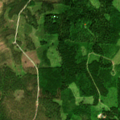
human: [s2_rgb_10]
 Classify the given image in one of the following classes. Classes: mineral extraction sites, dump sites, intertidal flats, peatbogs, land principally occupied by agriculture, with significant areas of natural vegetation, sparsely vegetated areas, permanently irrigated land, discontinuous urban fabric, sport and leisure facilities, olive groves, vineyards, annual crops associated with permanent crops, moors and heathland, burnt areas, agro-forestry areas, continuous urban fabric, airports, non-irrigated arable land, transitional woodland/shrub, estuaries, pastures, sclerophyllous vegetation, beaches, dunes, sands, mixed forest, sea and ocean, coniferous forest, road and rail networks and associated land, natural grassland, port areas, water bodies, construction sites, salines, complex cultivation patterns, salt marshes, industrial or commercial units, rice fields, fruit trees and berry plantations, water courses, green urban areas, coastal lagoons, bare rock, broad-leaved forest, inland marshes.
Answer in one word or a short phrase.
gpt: broad-leaved forest, coniferous forest, mixed forest, transitional woodland/shrub